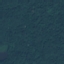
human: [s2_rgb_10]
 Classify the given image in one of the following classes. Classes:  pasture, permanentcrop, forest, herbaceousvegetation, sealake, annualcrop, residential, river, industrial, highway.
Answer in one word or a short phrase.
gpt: Forest